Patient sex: M
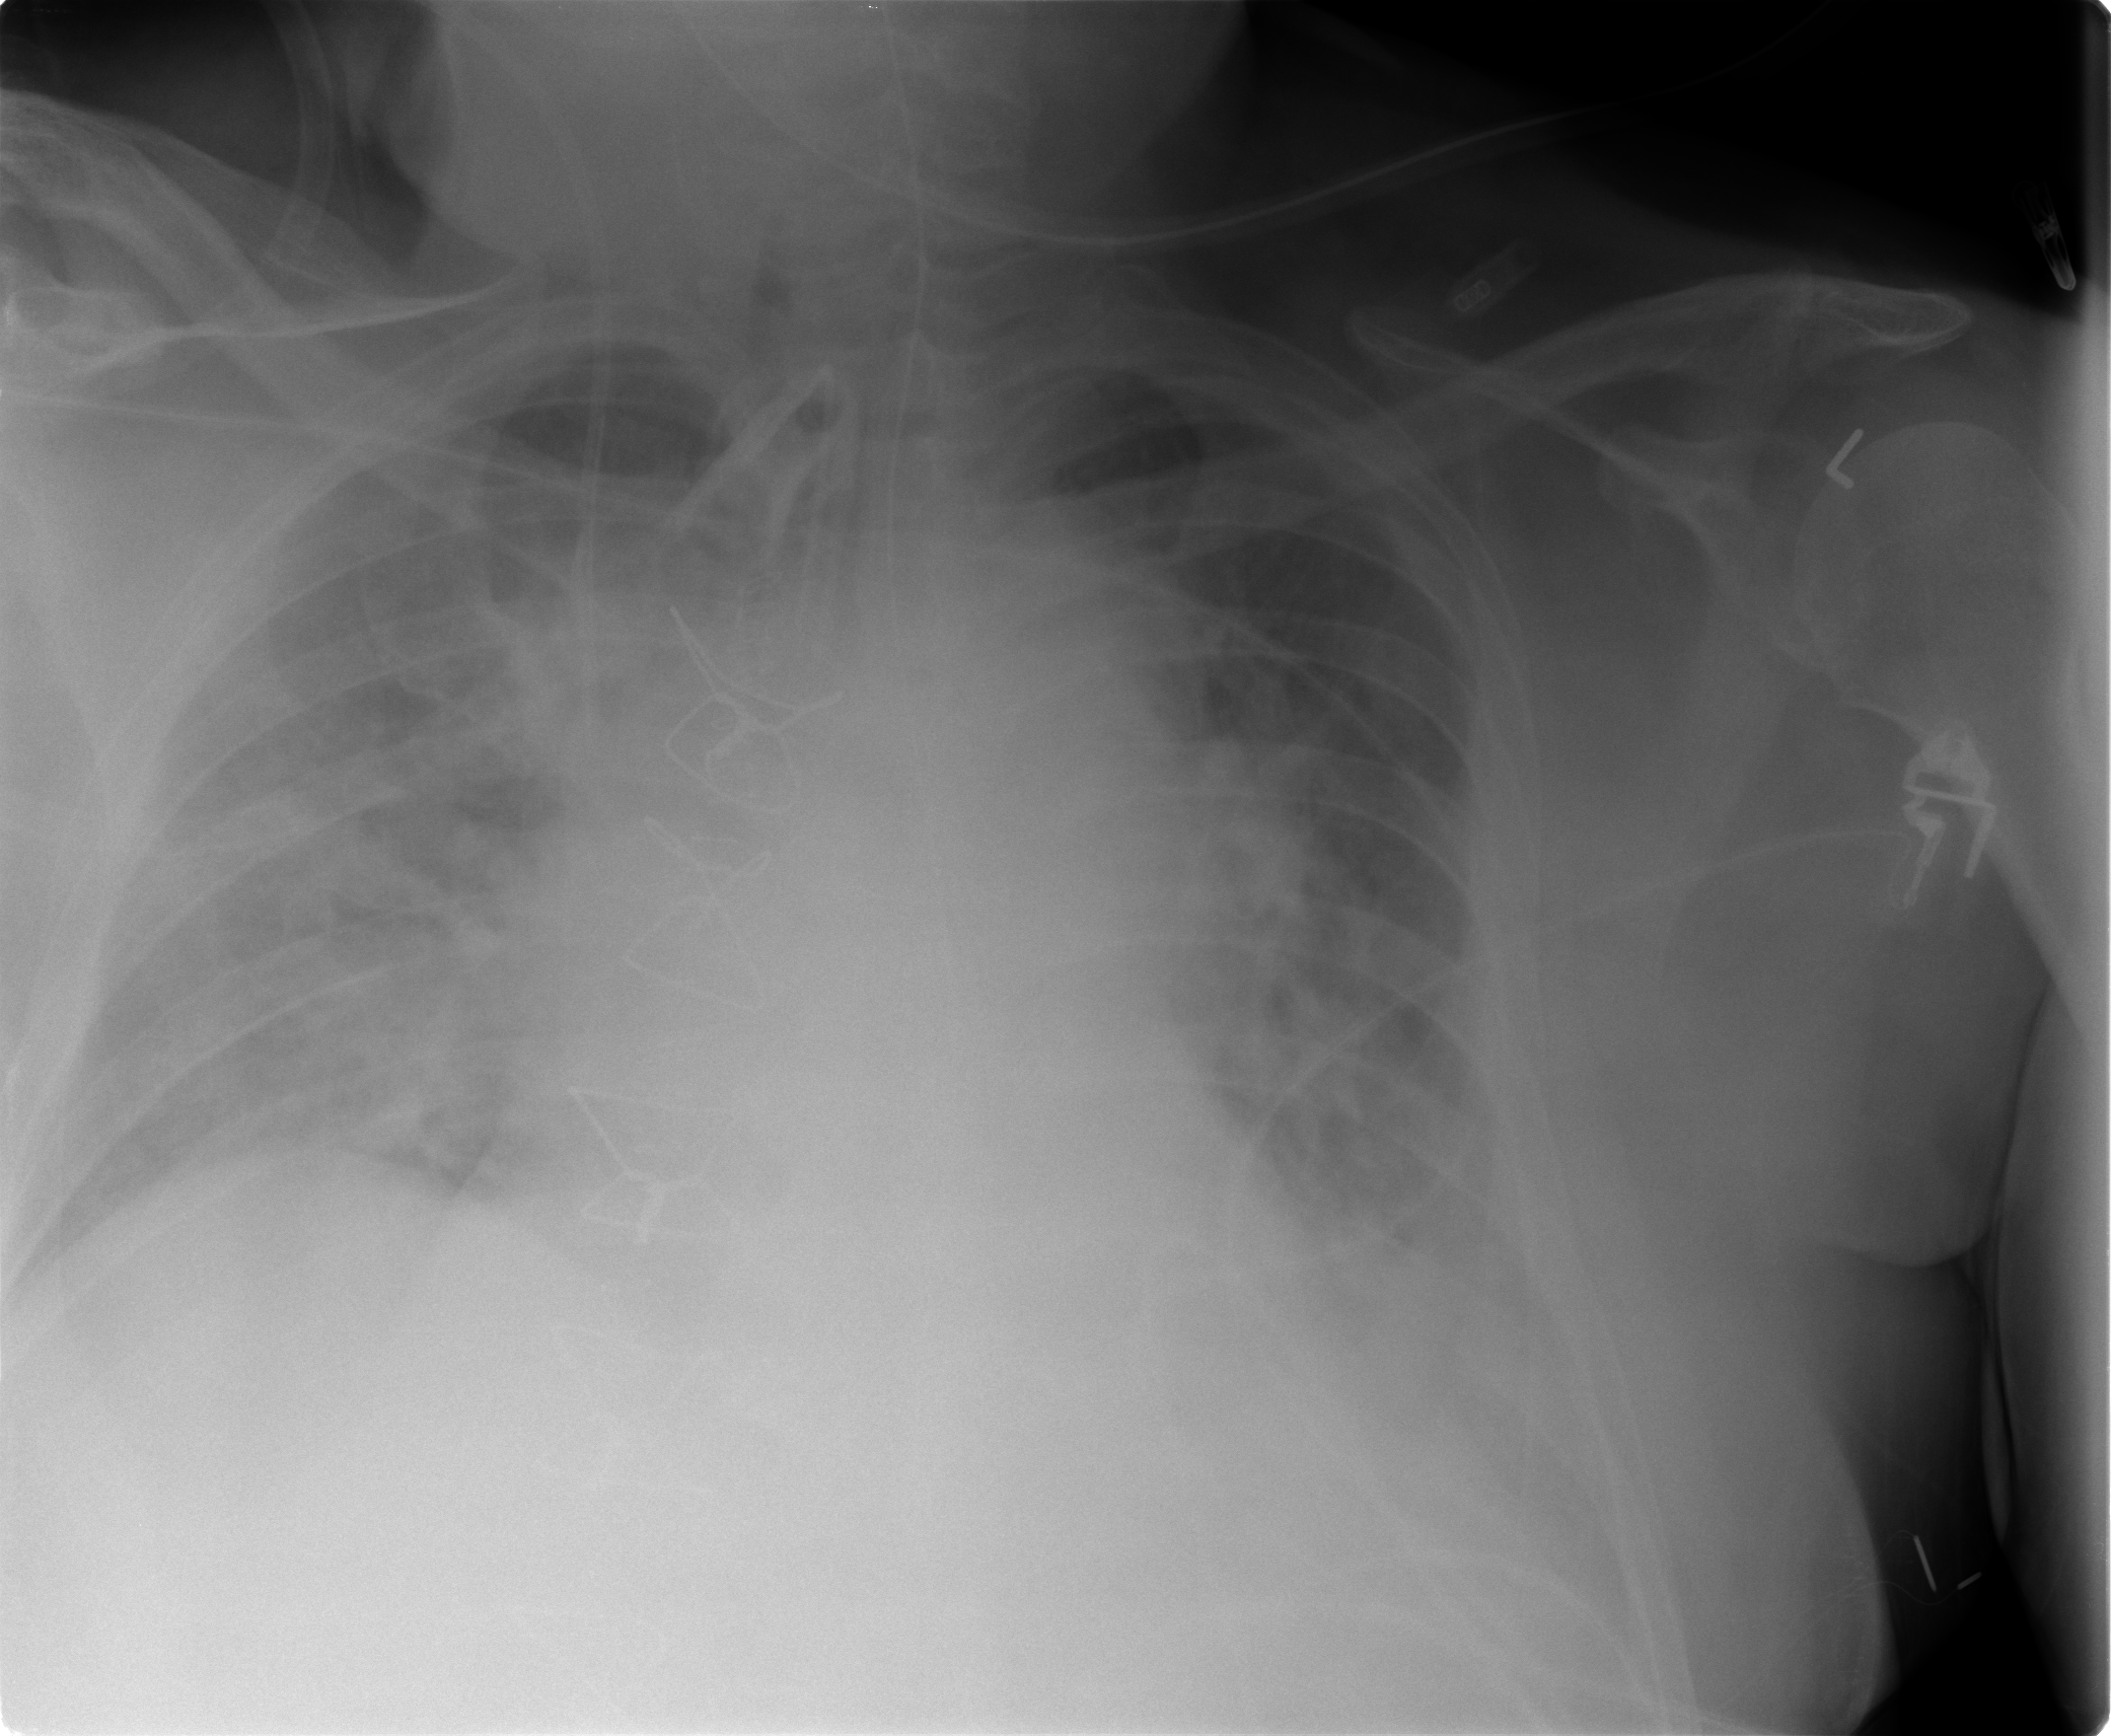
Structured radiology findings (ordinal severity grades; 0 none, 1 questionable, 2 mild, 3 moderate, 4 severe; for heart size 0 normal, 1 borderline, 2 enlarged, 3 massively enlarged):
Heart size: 2
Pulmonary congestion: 3
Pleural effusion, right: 3
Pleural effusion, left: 2
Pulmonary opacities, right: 2
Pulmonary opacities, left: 2
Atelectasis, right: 3
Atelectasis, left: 2